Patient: sex M, age 52
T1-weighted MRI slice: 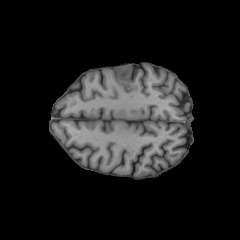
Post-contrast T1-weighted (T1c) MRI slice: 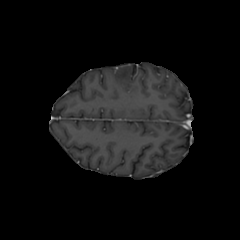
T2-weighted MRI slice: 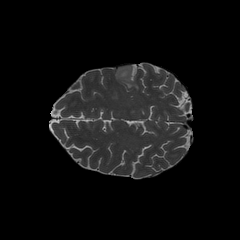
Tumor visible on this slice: yes
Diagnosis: Astrocytoma, IDH-wildtype
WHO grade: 3